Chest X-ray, PA view. Patient: 35 years old, sex M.
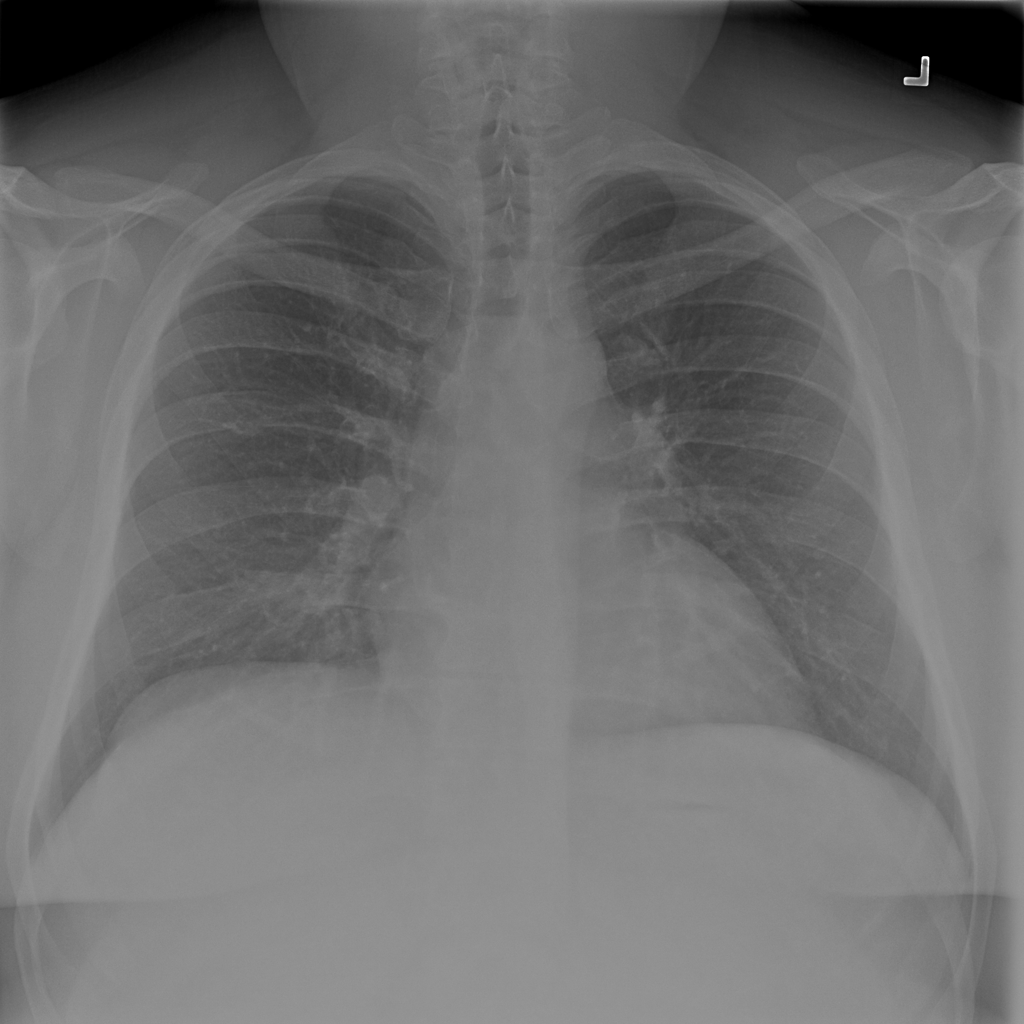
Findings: No Finding